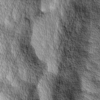
Label: not_dusty